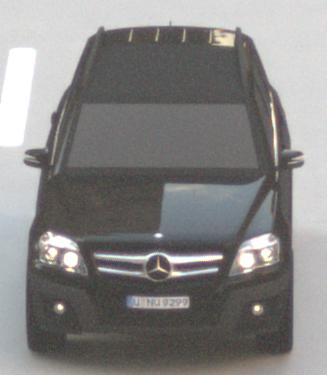
Make: Mercedes-Benz
Model: GLK 280
Detailed model: GLK-Class (204)
Model produced from: 2008/10
Model produced until: 2009/04
Doors: 5
Color: black
Road condition: dry road
Daytime: sunrise or sunset
Contrast: low contrast